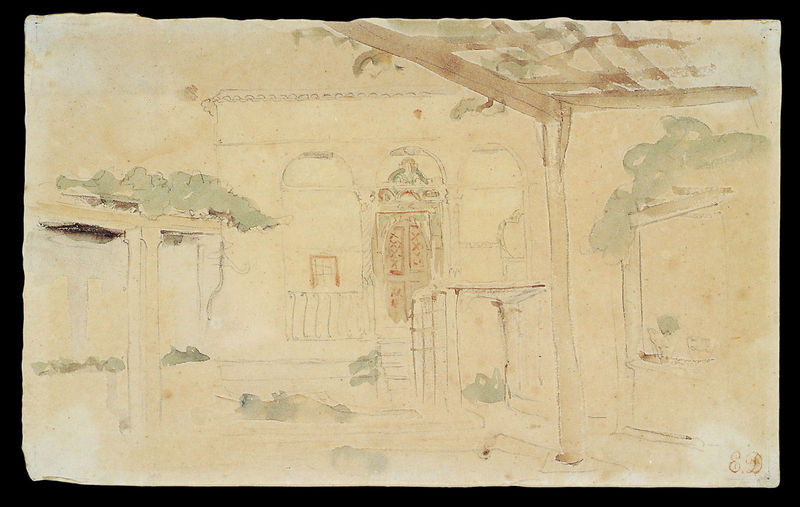
Titel: Marokkanischer Hof
Künstler: Eugène Delacroix
Institution: Privatsammlung
Schlagwörter: aquarell, gelb, grün, braun, fenster, holz, skizze, terasse, tür, zeichnung, zimmer, dach, gebäude, haus, weg, architektur, blass, signatur, interieur, decke, pflanzen, garten, ranken, balkon, terrasse, papier, fassade, hof, treppe, balken, stufen, eingang, tusche, loggia, überdachung, orient, balustrade, bleistift, portal, baldachin, holzbalken, vorzeichnung, pergola, gartentür, ed